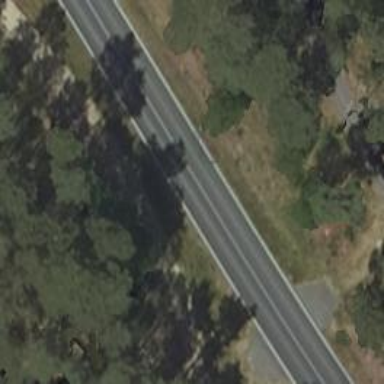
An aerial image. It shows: Asphalt road classified as primary highway.